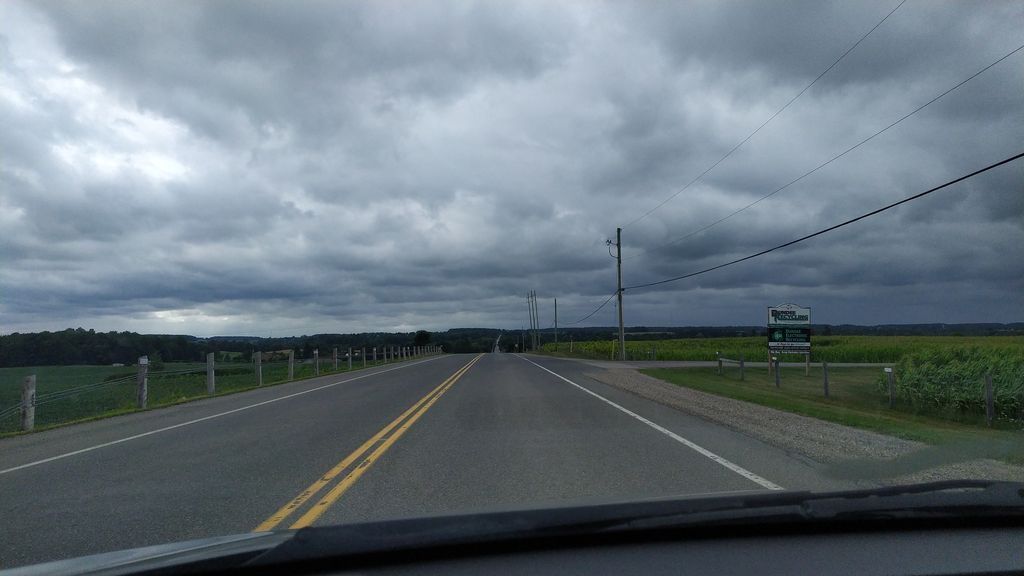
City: kitchener-waterloo